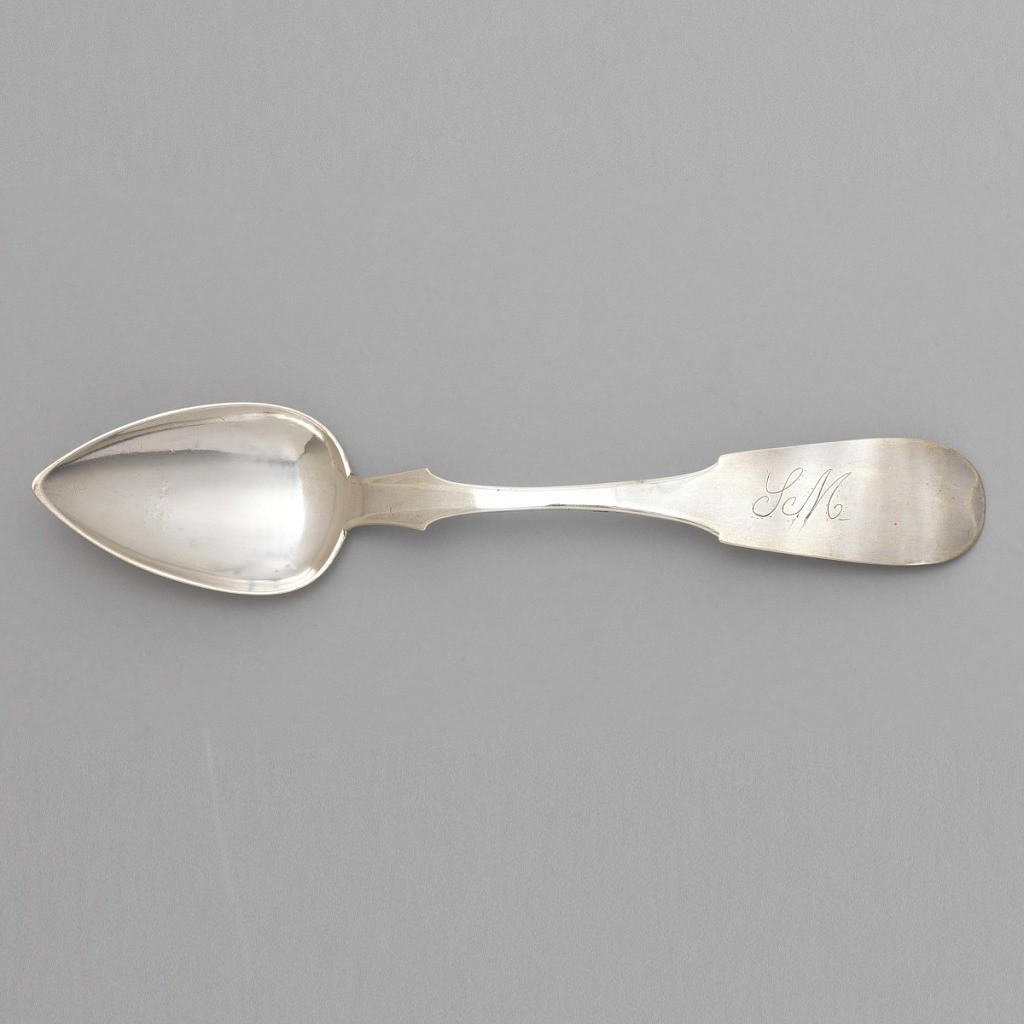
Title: spoon
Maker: Frederick J. Posey, American, active 1820–40
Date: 1820–42
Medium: silver
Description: Pointed oval bowl with fiddle form handle, the terminal engraved with monogram LM.